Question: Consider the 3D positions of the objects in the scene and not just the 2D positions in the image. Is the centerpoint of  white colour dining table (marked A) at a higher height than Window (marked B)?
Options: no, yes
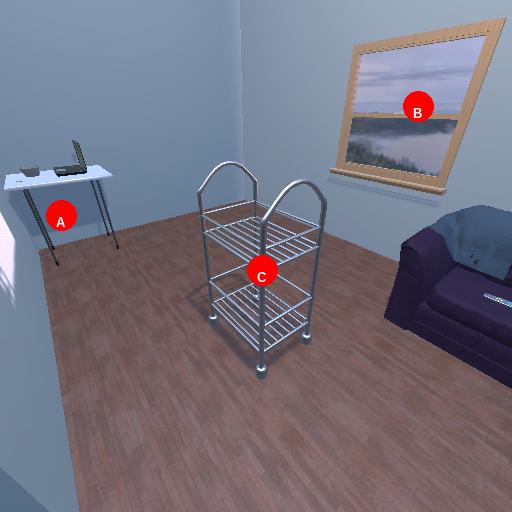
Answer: no